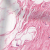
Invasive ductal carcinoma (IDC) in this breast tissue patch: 0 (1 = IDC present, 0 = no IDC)